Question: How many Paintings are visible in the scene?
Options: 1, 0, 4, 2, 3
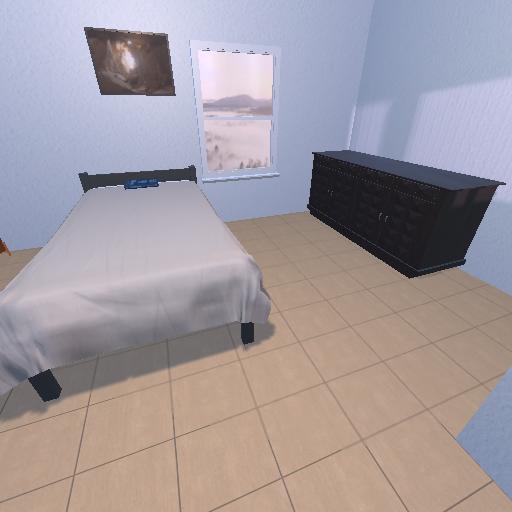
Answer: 1